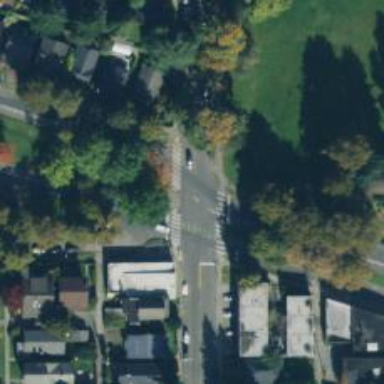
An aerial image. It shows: Traffic island located on footway.